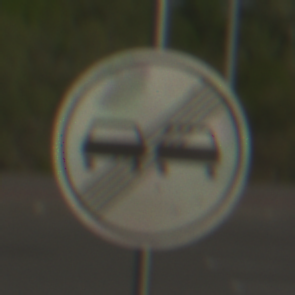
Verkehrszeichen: EndeUeberholverbot
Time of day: MorningAfternoon
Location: Outdoor (Suburban)
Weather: PartlyCloudy
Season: NotSpecified
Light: Natural